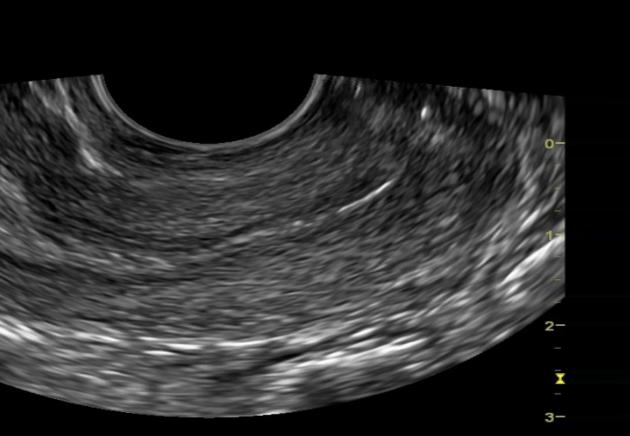
Label: notinfected